Question: I have a consumer table which has the columns - Email, AccountState and DateCreated
AccountState can have the values 1 (active), 2 (inactive) and 3 (archived)
A specific consumer can have multiple rows consisting of the account state's above.
What I am trying to do is construct a query which returns the following
A. A list of consumer records for each consumer (using email address)
B. Only the records which aren't the most recent (so if a specific email address has 3 records, 1 for each state, it would return the 2 which aren't the most recent)
Then once I have this list I want to set all these states to 3 as they need to be archived.
So for the example data shown here

Only rows 13 - 16 would be returned.
I have tried to do this using the query below but it isn't working.
'''
SELECT con.Email,
con.Id,
con.DateCreated AS DateRegistered,
con.DateLastActivity,
con.hasiPhone,
con.hasAndroid,
con.hasSMS,
con.CurrencyCode AS Currency,
con.AccountState
FROM Consumer con
WHERE con.AccountState <> 1
AND DateCreated =( SELECT MAX(DateCreated)
FROM Consumer con_most_recent
WHERE con_most_recent.AccountState <> 1
AND con_most_recent.Id = con.Id)
order by Email asc
'''
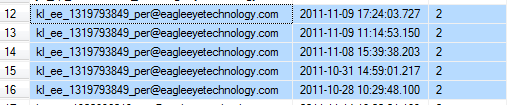
Answer: '''
;WITH x AS
(
SELECT rn = ROW_NUMBER() OVER (PARTITION BY EMail ORDER BY DateCreated DESC),
Email, Id, DateCreated AS DateRegistered --, ... other columns
FROM dbo.Consumer
WHERE AccountState <> 1
)
SELECT Email, Id, DateRegistered --, ... other columns
FROM x
WHERE rn > 1
ORDER BY Email;
'''
changing state for these rows
'''
;WITH x AS
(
SELECT rn = ROW_NUMBER() OVER (PARTITION BY EMail ORDER BY DateCreated DESC),
Email, Id, DateCreated AS DateRegistered --, ... other columns
FROM dbo.Consumer
WHERE AccountState <> 1
)
UPDATE x
SET AccountState = 3
WHERE rn > 1;
'''